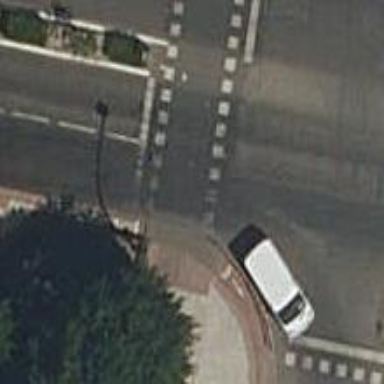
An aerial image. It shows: Traffic signals at road crossing.